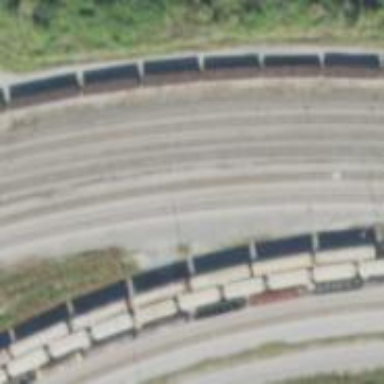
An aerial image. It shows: Railway yard.